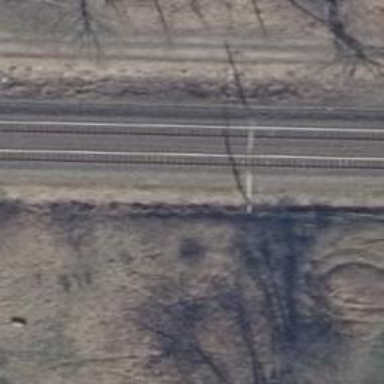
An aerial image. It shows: Milestone along the railway track with catenary mast.